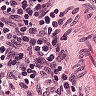
Metastatic tissue present: no